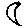
Label: moon